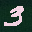
Label: 3